八年级 · 度量几何学
小丽与爸妈在公园里荡秋千. 如图, 小丽坐在秋千的起始位置 $A$ 处, $O A$ 与地面垂直, 两脚在地
面上用力一蹬, 妈妈在距地面 $1.2 \mathrm{~m}$ 高的 $B$ 处接住她后用力一推, 爸爸在 $C$ 处接住她. 若妈妈与爸爸到 $O A$ 的水平距离 $B D 、 C E$ 分别为 $1.8 \mathrm{~m}$ 和 $2.4 \mathrm{~m}, \angle B O C=90^{\circ}$.

(1) $\triangle C E O$ 与 $\triangle O D B$ 全等吗？请说明理由.

(2) 爸爸在距离地面多高的地方接住小丽的?

(3) 秋千的起始位置 $A$ 处与距地面的高是_m.
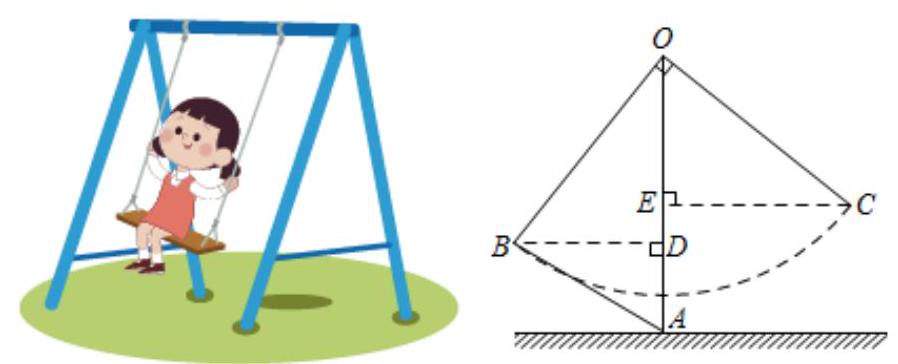
答案: 解: (1) $\triangle C E O$ 与 $\triangle O D B$ 全等.

理由如下:

由题意可知 $\angle C E O=\angle B D O=90^{\circ}, O B=O C$,

$\because \angle B O C=90^{\circ}$,

$\therefore \angle C O E+\angle B O D=\angle B O D+\angle O B D=90^{\circ}$.

$\therefore \angle C O E=\angle O B D$,

在 $\triangle C E O$ 和 $\triangle O D B$ 中,

$\left\{\begin{array}{l}\angle C O E=\angle O B D \\ \angle C E O=\angle O D B, \\ O C=O B\end{array}\right.$

$\therefore \triangle C E O \underline{\cong} \triangle O D B($ AAS ) $;$

(2) $\because \triangle C E O \cong \triangle O D B$,

$\therefore C E=O D, \quad O E=B D$,

$\because B D 、 C E$ 分别为 $1.8 \mathrm{~m}$ 和 $2.4 \mathrm{~m}$,

$\therefore D E=O D-O E=C E-B D=2.4-1.8=0.6$ (m)，
由题意, 点 $B$ 距地面的高度是 $1.2 \mathrm{~m}$,

所以, 点 $D$ 距地面的高度是 $1.2 \mathrm{~m}$,

点 $E$ 距地面的高度是 $1.2+0.6=1.8(\mathrm{~m})$

所以, 点 $C$ 距地面的高度是 $1.8 \mathrm{~m}$.

答: 爸爸是在距离地面 $1.8 \mathrm{~m}$ 的地方接住小丽的.

(3) 在 Rt $\triangle B O D$ 中, $O B=\sqrt{O D^{2}+B D^{2}}=\sqrt{2.4^{2}+1.8^{2}}=3$ (m)),

$\therefore O A=3(\mathrm{~m})$,

$\therefore A D=O A-O D=3-2.4=0.6(\mathrm{~m})$

由 (2) 得, 点 $D$ 距地面的高度是 $1.2 \mathrm{~m}$,

$\therefore$ 秋千的起始位置 $A$ 处与距地面的高是 1.2-0.6=0.6（m）,

答: 秋千的起始位置 $A$ 处与距地面的高是 $0.6 \mathrm{~m}$.